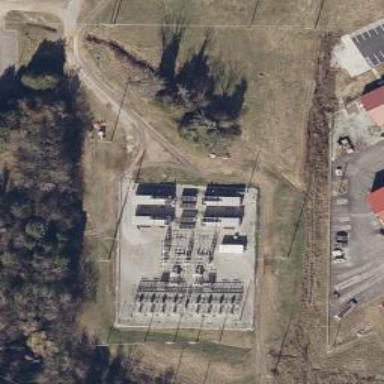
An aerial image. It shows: Industrial power substation surrounded by fence.